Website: crate-barrel
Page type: payment
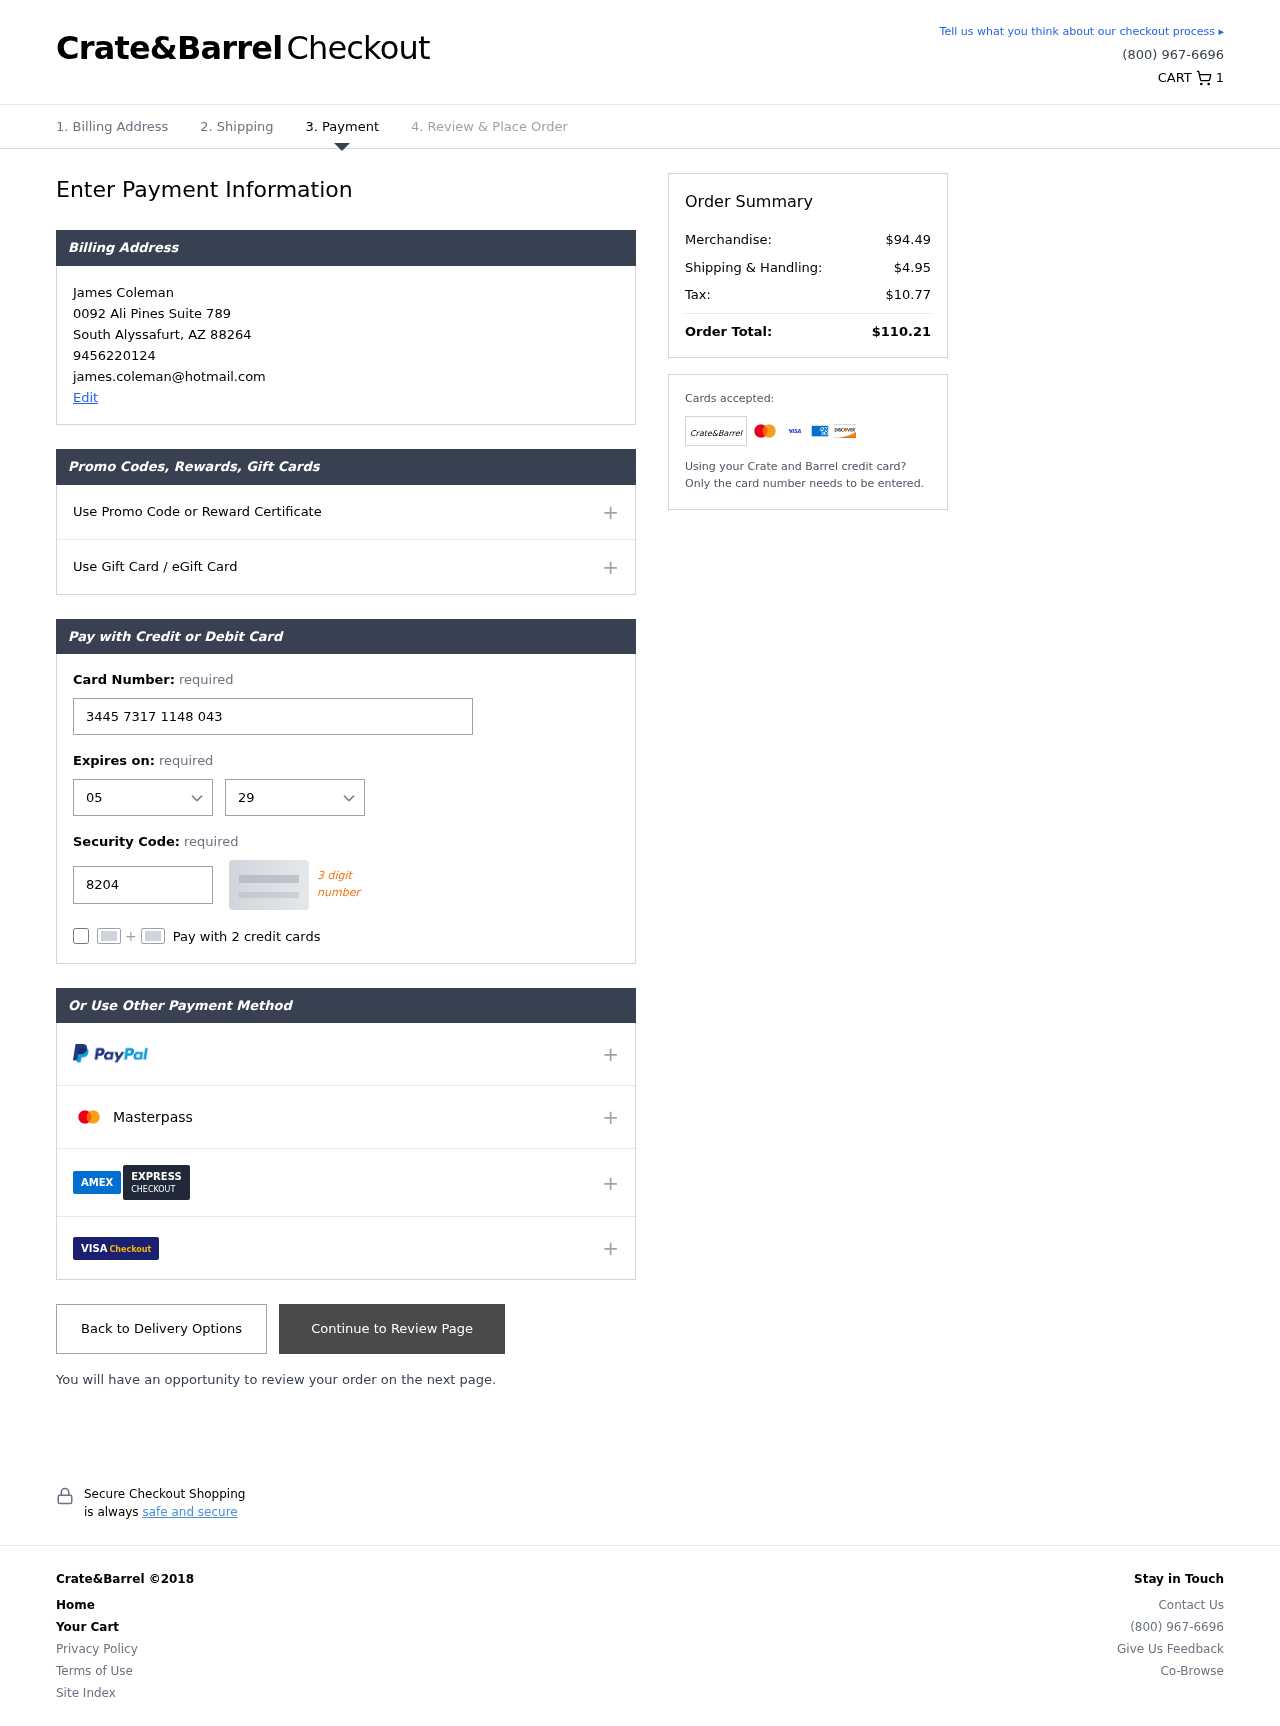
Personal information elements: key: PII_CARD_CVV
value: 8204
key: PII_CARD_EXPIRY_MONTH
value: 05
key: PII_CARD_EXPIRY_YEAR
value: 29
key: PII_CARD_NUMBER
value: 3445 7317 1148 043
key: PII_CITY
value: South Alyssafurt
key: PII_EMAIL
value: james.coleman@hotmail.com
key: PII_FULLNAME
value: James Coleman
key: PII_PHONE
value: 9456220124
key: PII_POSTCODE
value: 88264
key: PII_STATE_ABBR
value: AZ
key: PII_STREET
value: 0092 Ali Pines Suite 789
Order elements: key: ORDER_NUM_ITEMS
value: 1
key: ORDER_SUBTOTAL
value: $94.49
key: ORDER_SHIPPING_COST
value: $4.95
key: ORDER_TAX
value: $10.77
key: ORDER_TOTAL
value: $110.21